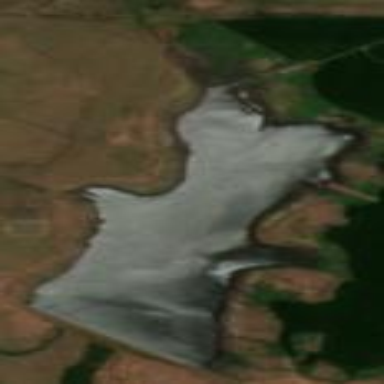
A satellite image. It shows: Reservoir in natural water setting.